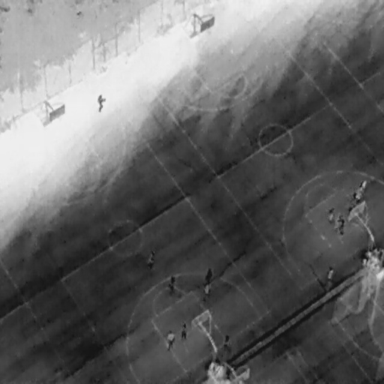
There are 13 People in the infrared image.